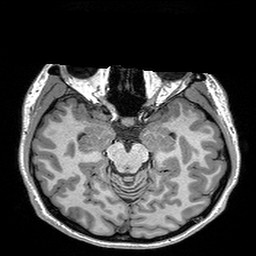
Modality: T1w
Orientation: coronal
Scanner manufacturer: siemens
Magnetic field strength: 3 T
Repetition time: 2.3 s
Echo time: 0.00298 s